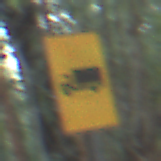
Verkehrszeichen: KFZZulaessigeGesamtmasse3Komma5TOhnePfeilsymbol
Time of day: SunriseSunset
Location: Outdoor (Nature)
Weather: NotSpecified
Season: Autumn
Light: Natural